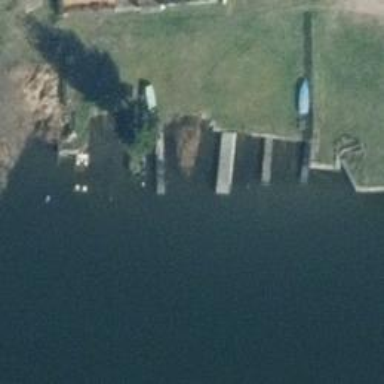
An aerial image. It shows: Man-made pier.